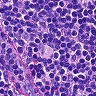
Metastatic tissue present: no